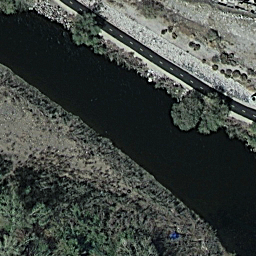
Label: river